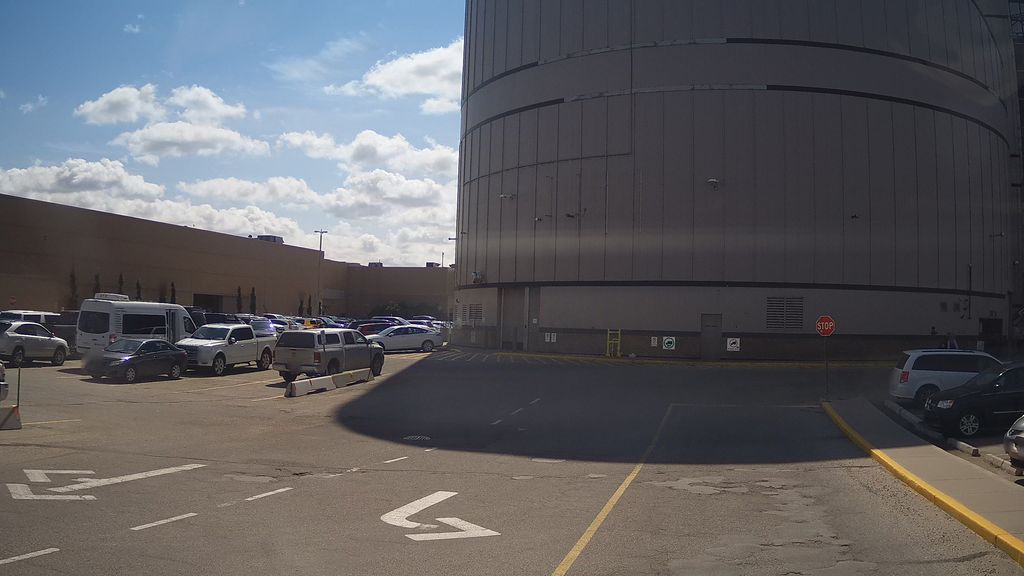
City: edmonton